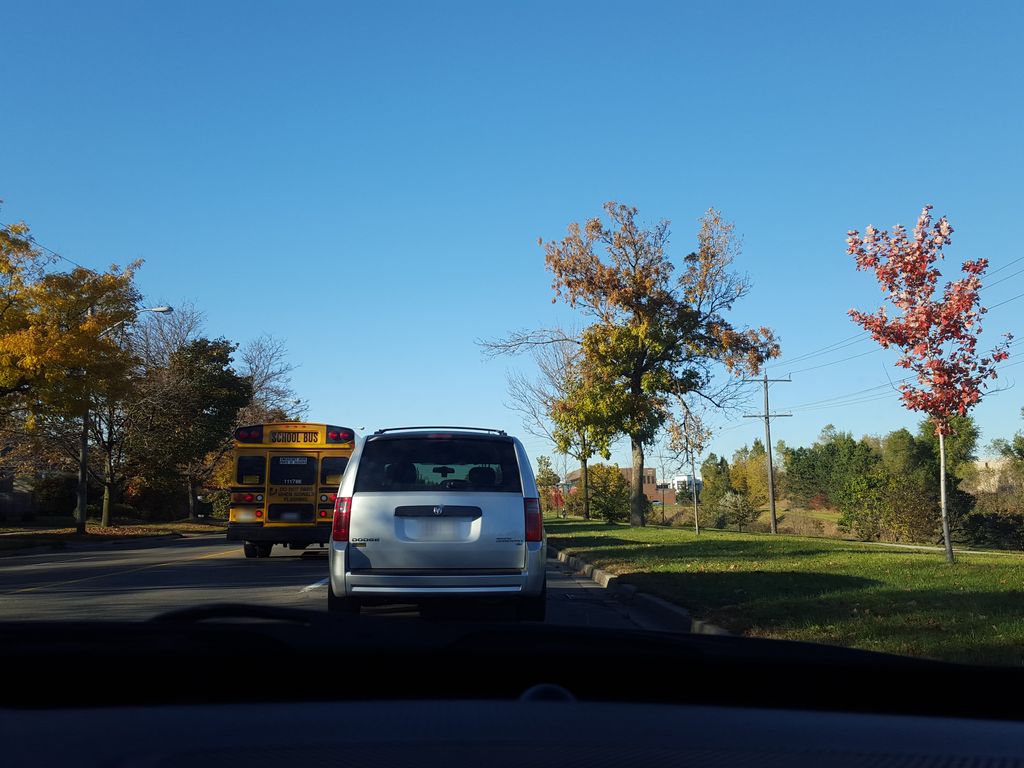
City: toronto